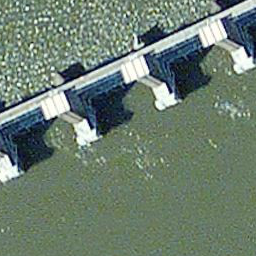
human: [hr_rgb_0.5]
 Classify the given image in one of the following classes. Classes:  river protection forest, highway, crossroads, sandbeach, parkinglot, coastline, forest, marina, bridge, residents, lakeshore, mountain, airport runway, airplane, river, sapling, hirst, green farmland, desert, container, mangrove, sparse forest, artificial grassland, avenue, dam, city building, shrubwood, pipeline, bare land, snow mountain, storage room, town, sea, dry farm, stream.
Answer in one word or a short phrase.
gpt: dam